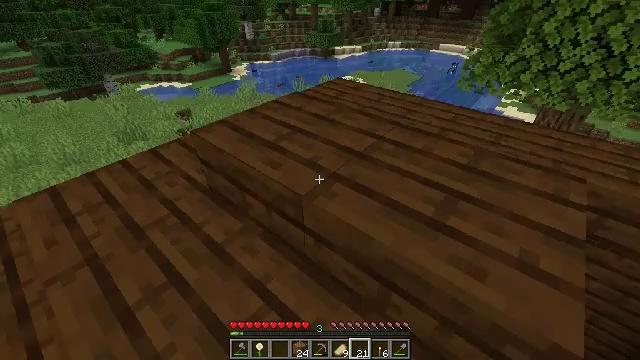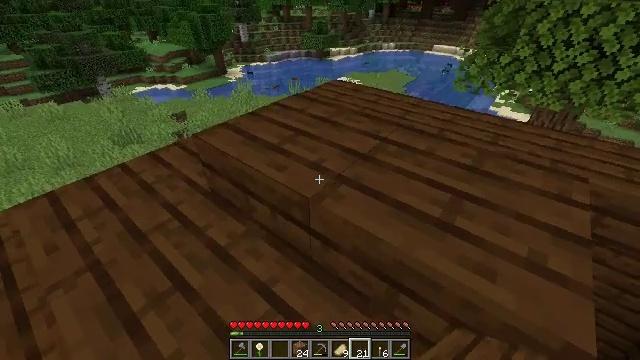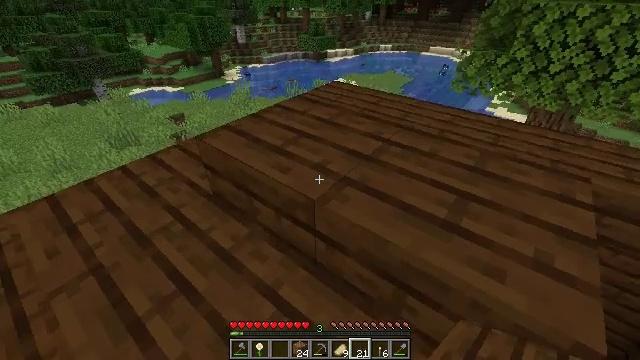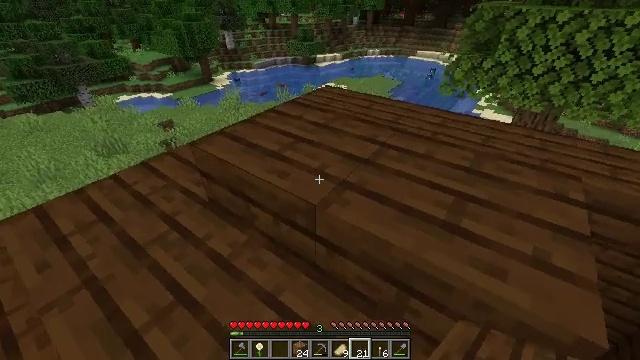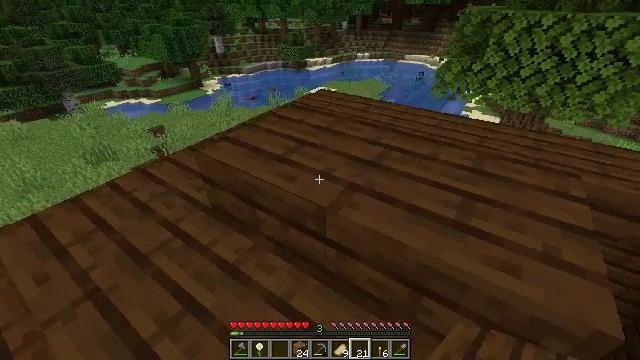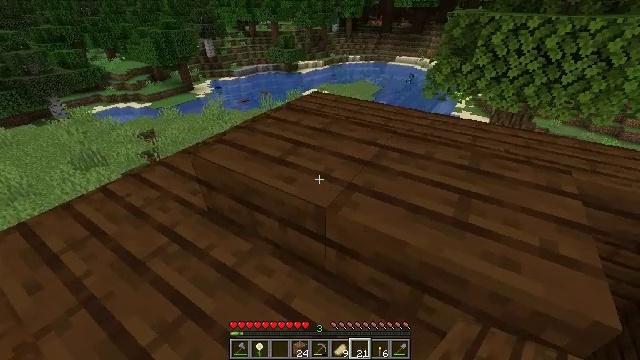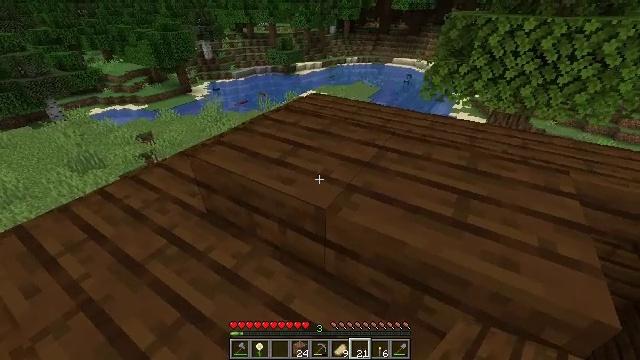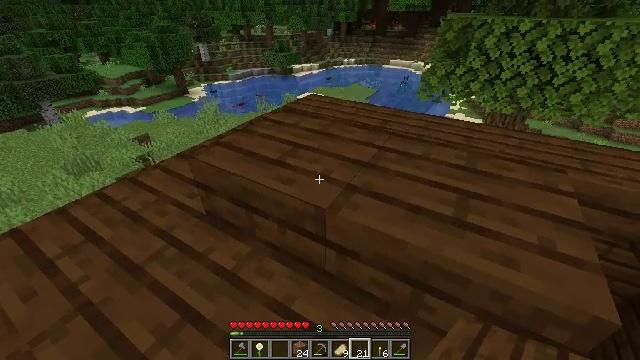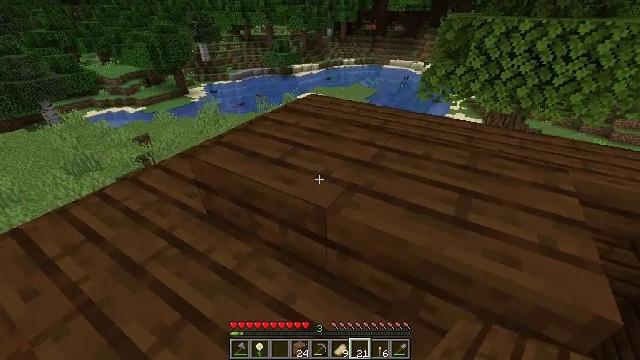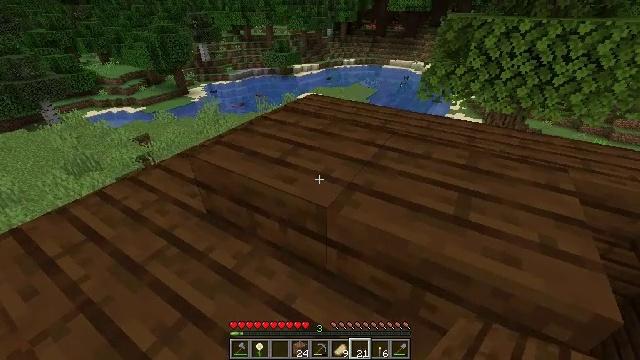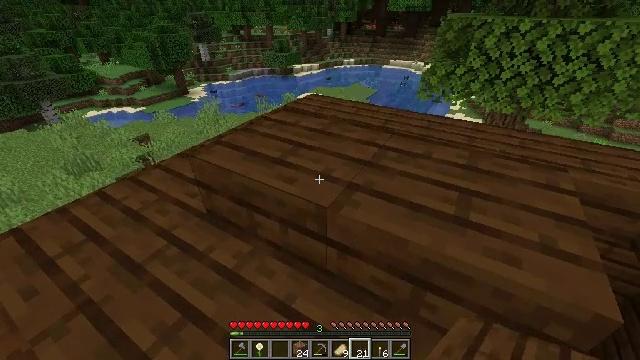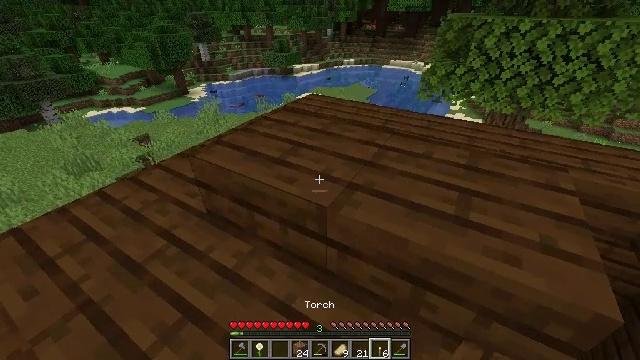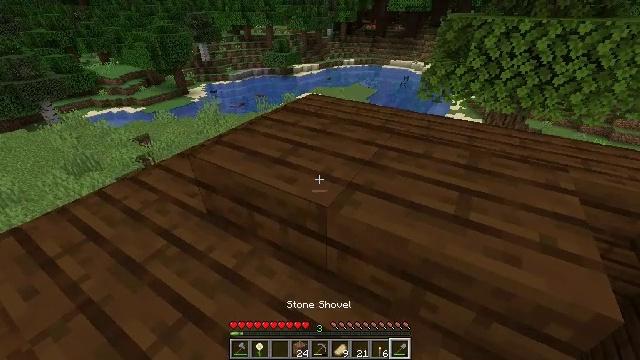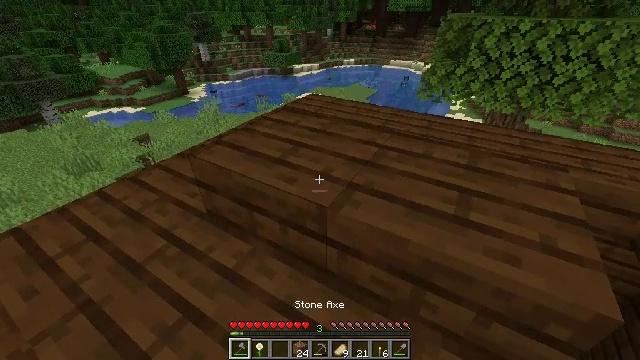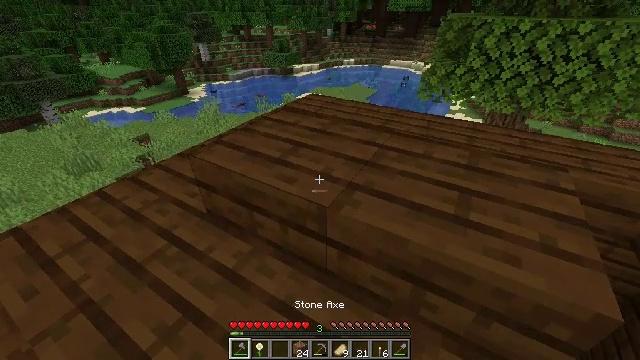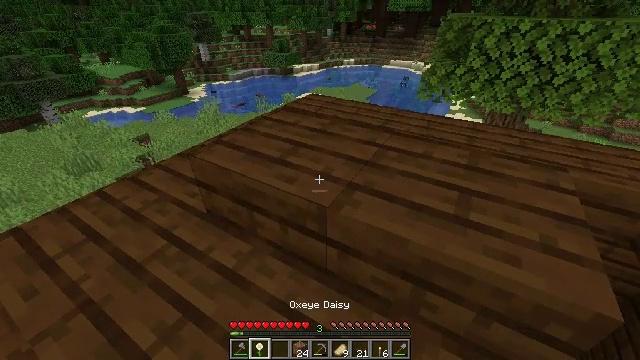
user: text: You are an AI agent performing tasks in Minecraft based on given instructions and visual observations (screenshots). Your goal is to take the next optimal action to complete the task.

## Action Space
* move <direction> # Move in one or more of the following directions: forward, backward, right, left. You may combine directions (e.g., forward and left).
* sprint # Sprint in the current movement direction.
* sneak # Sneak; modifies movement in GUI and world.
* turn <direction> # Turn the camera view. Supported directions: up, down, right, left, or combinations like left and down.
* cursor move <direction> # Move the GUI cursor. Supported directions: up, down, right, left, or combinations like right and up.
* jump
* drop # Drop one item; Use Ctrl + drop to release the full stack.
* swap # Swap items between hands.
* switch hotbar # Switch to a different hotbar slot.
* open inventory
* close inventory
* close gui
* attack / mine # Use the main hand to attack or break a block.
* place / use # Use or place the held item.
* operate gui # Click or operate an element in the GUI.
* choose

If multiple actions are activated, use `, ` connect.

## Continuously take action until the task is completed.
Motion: motion action
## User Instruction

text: Mine dark oak slab.
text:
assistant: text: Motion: move left, sneak, turn right
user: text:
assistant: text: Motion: move left, sneak
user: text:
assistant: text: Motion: move left, sneak, turn right
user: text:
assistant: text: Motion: sneak, turn right
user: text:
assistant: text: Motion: sneak, turn right
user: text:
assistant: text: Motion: sneak
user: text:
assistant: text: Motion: sneak
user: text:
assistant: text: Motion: sneak
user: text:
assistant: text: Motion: sneak
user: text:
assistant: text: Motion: sneak
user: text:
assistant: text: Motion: sneak
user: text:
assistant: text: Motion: sneak
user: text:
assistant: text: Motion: sneak
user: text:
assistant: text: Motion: sneak
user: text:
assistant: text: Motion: sneak
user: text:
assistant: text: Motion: sneak
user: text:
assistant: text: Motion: sneak
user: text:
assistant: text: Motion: sneak
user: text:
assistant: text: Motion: sneak
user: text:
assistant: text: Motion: sneak
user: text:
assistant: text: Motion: sneak
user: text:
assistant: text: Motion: sneak
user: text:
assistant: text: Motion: sneak
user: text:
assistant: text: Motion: sneak
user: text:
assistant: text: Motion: sneak
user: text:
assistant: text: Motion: sneak
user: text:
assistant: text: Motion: sneak
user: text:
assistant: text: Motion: sneak
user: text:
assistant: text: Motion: sneak
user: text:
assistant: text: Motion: sneak